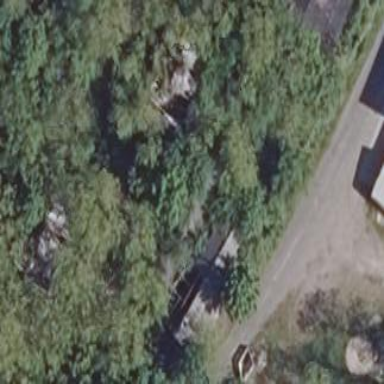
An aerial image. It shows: Ruins of building.